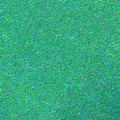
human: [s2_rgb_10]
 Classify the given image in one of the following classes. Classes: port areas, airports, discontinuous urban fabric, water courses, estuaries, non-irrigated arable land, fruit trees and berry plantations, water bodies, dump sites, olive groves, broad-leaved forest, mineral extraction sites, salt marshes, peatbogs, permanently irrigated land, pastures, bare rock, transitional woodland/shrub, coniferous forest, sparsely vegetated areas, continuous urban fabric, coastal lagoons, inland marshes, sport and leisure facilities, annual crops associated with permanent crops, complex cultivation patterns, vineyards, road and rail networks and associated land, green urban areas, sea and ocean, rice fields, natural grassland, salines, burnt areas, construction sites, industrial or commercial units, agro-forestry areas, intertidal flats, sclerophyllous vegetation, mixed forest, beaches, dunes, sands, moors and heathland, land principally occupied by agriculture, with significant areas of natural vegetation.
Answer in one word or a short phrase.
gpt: sea and ocean